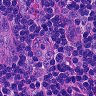
Metastatic tissue present: no